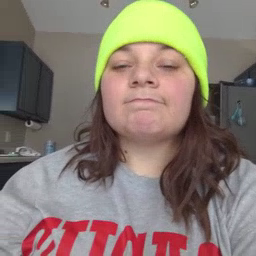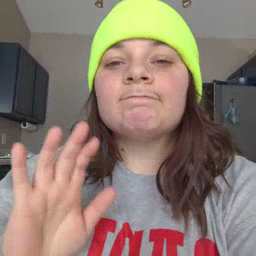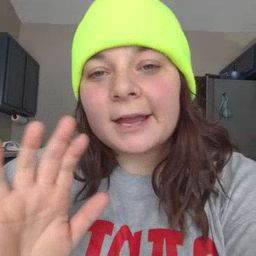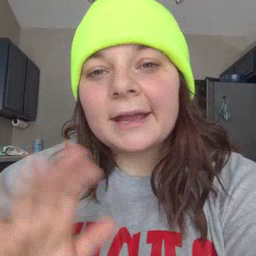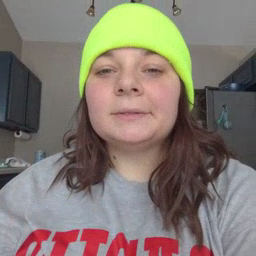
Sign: bye